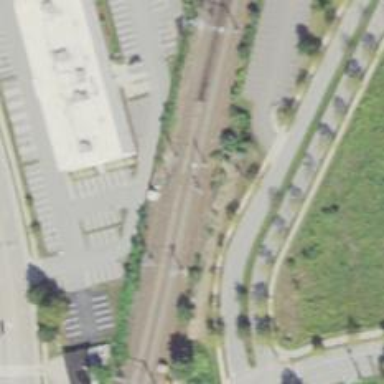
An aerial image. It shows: Railway with electrified contact lines.